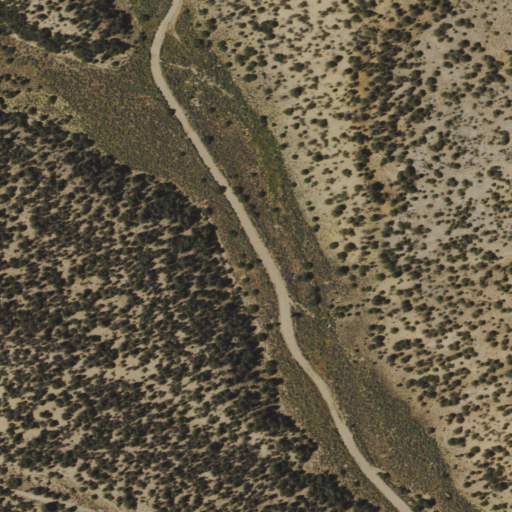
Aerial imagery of valley in Nevada named Rocky Canyon containing evergreen forest and shrub